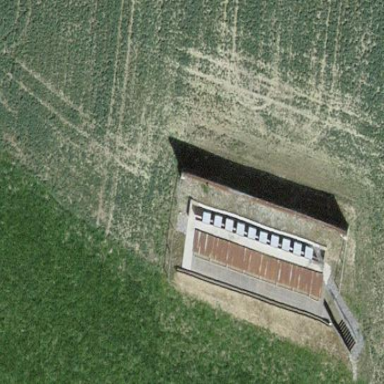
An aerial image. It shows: Retaining wall.